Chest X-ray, AP view. Patient: 55 years old, sex M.
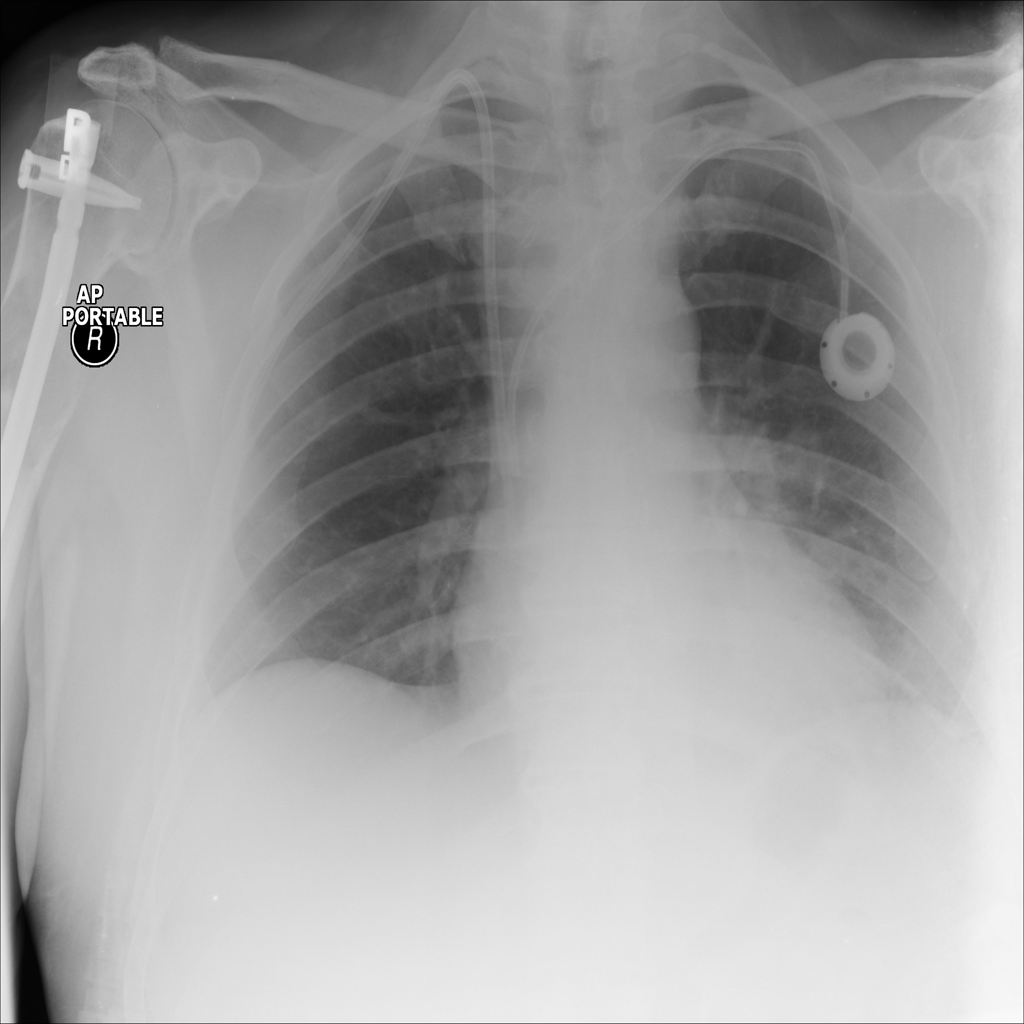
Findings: No Finding